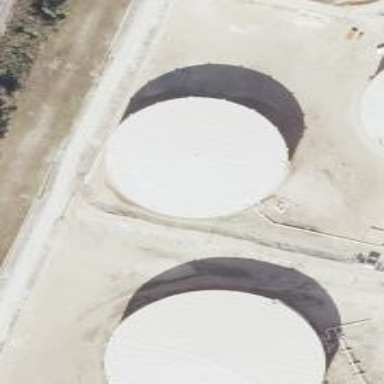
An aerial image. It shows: Storage tank that is man-made.